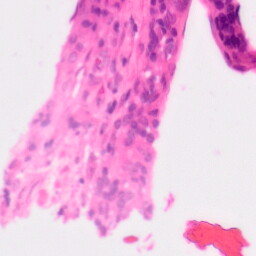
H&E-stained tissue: Colon